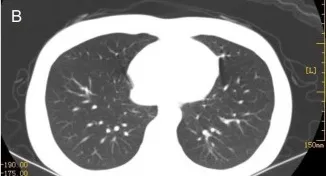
12 cycles.
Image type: radiology (ct)